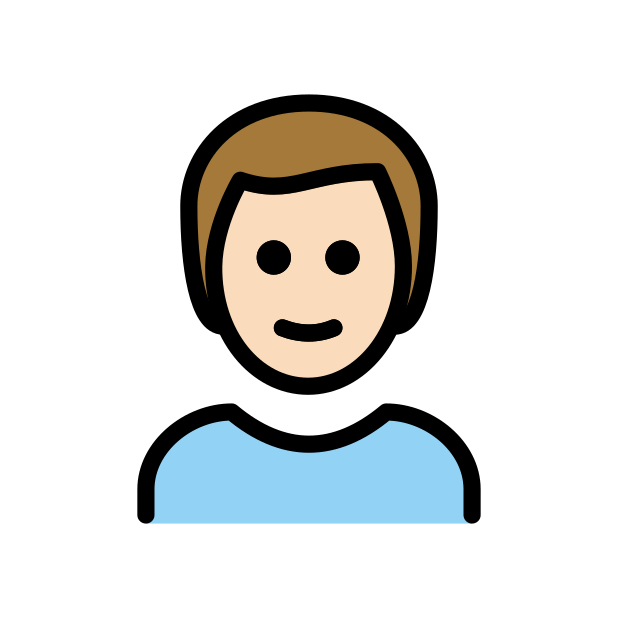
man: light skin tone